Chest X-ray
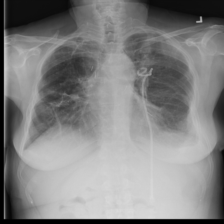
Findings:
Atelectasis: negative
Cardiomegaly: negative
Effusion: positive
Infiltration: negative
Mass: negative
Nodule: negative
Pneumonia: negative
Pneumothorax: negative
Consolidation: negative
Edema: negative
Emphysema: negative
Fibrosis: negative
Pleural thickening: negative
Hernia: negative